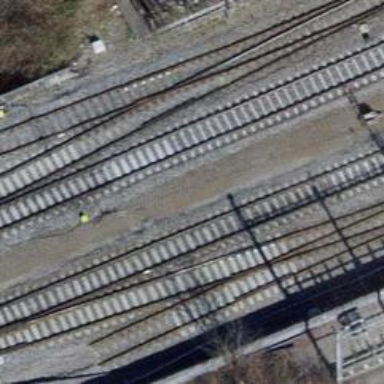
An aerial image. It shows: Railway bridge with electrified tracks and single contact line.